【题型】证明题　【知识点】平面几何　【难度】easy
如图, 在 $\triangle ABC$ 中, 点 $D$、$E$ 分别在边 $AB$、$BC$ 上, 连接 $CD$、$AE$ 交于点 $F$, $AF = FC$, $\angle ADC = \angle ACB$。

(1) 证明：$AC^2 = CD \cdot AE$；

(2) 如果点 $E$ 是边 $BC$ 的中点, 求证：$BC^2 = 2AD \cdot AB$。
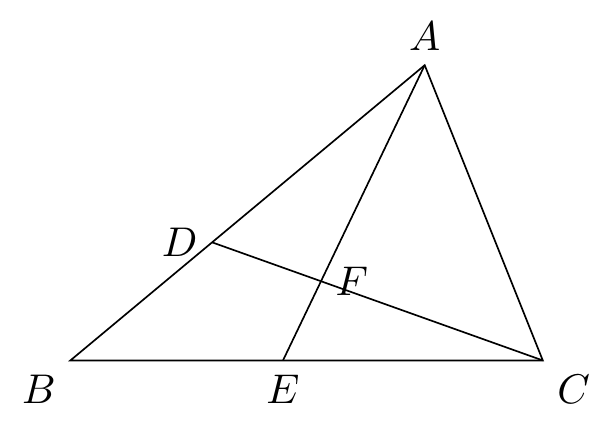
【解答】
解：(1) $\because AF = FC$,

$\therefore \angle FAC = \angle FCA$,

$\because \angle ADC = \angle ACB$,

$\therefore \triangle DCA \sim \triangle CAE$,

$\therefore \frac{AC}{AE} = \frac{CD}{AC}$,

$\therefore AC^2 = AE \cdot CD$。

(2) $\because \angle ADC = \angle ACB$, $\angle DAC = \angle CAB$,

$\therefore \triangle DCA \sim \triangle CBA$,

$\therefore \frac{AC}{AB} = \frac{AD}{AC}$,

$\therefore AC^2 = AB \cdot AD$,

$\because \triangle DCA \sim \triangle CAE$, $\triangle DCA \sim \triangle CBA$,

$\therefore \triangle CAE \sim \triangle CBA$,

$\therefore \frac{CE}{AC} = \frac{AC}{BC}$,

$\therefore AC^2 = BC \cdot CE$,

$\therefore BC \cdot CE = AD \cdot AB$,

$\because$ 点 $E$ 是 $BC$ 中点,

$\therefore CE = \frac{1}{2} BC$,

$\therefore BC^2 = 2AD \cdot AB$。